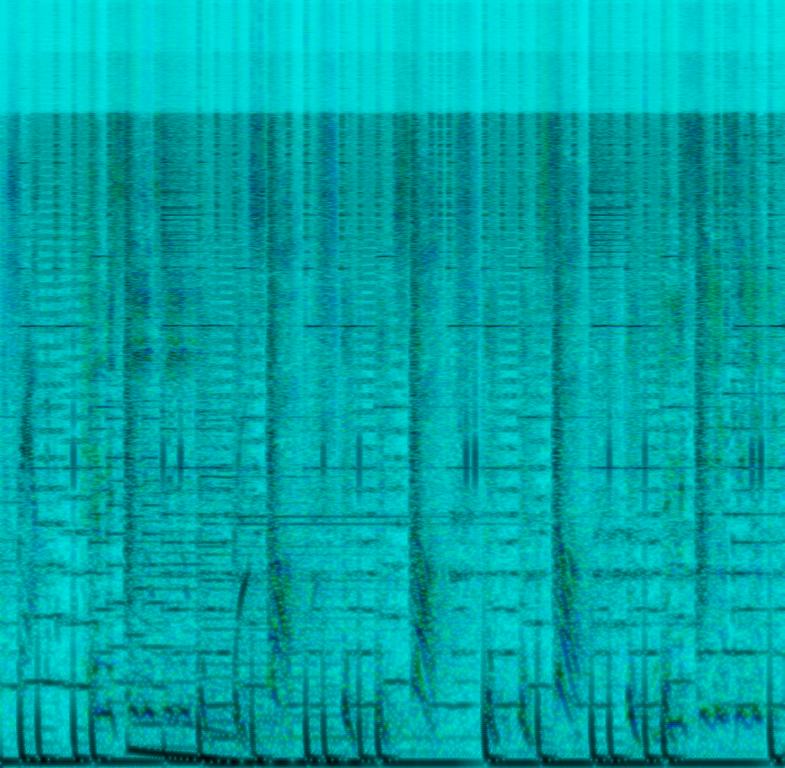
The low quality recording features a hip hop song that consists of a wide reverberant flat male vocal rapping over synth lead melody, sire sound effects, punchy kick, boomy 808 bass, claps and shimmering hi hats. It sounds exciting, energetic and addictive - like something you would hear in clubs.